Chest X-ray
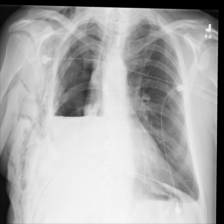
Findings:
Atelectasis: negative
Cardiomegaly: negative
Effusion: positive
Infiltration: negative
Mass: negative
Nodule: negative
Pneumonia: negative
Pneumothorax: negative
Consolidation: negative
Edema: negative
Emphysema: positive
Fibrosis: negative
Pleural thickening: negative
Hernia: negative